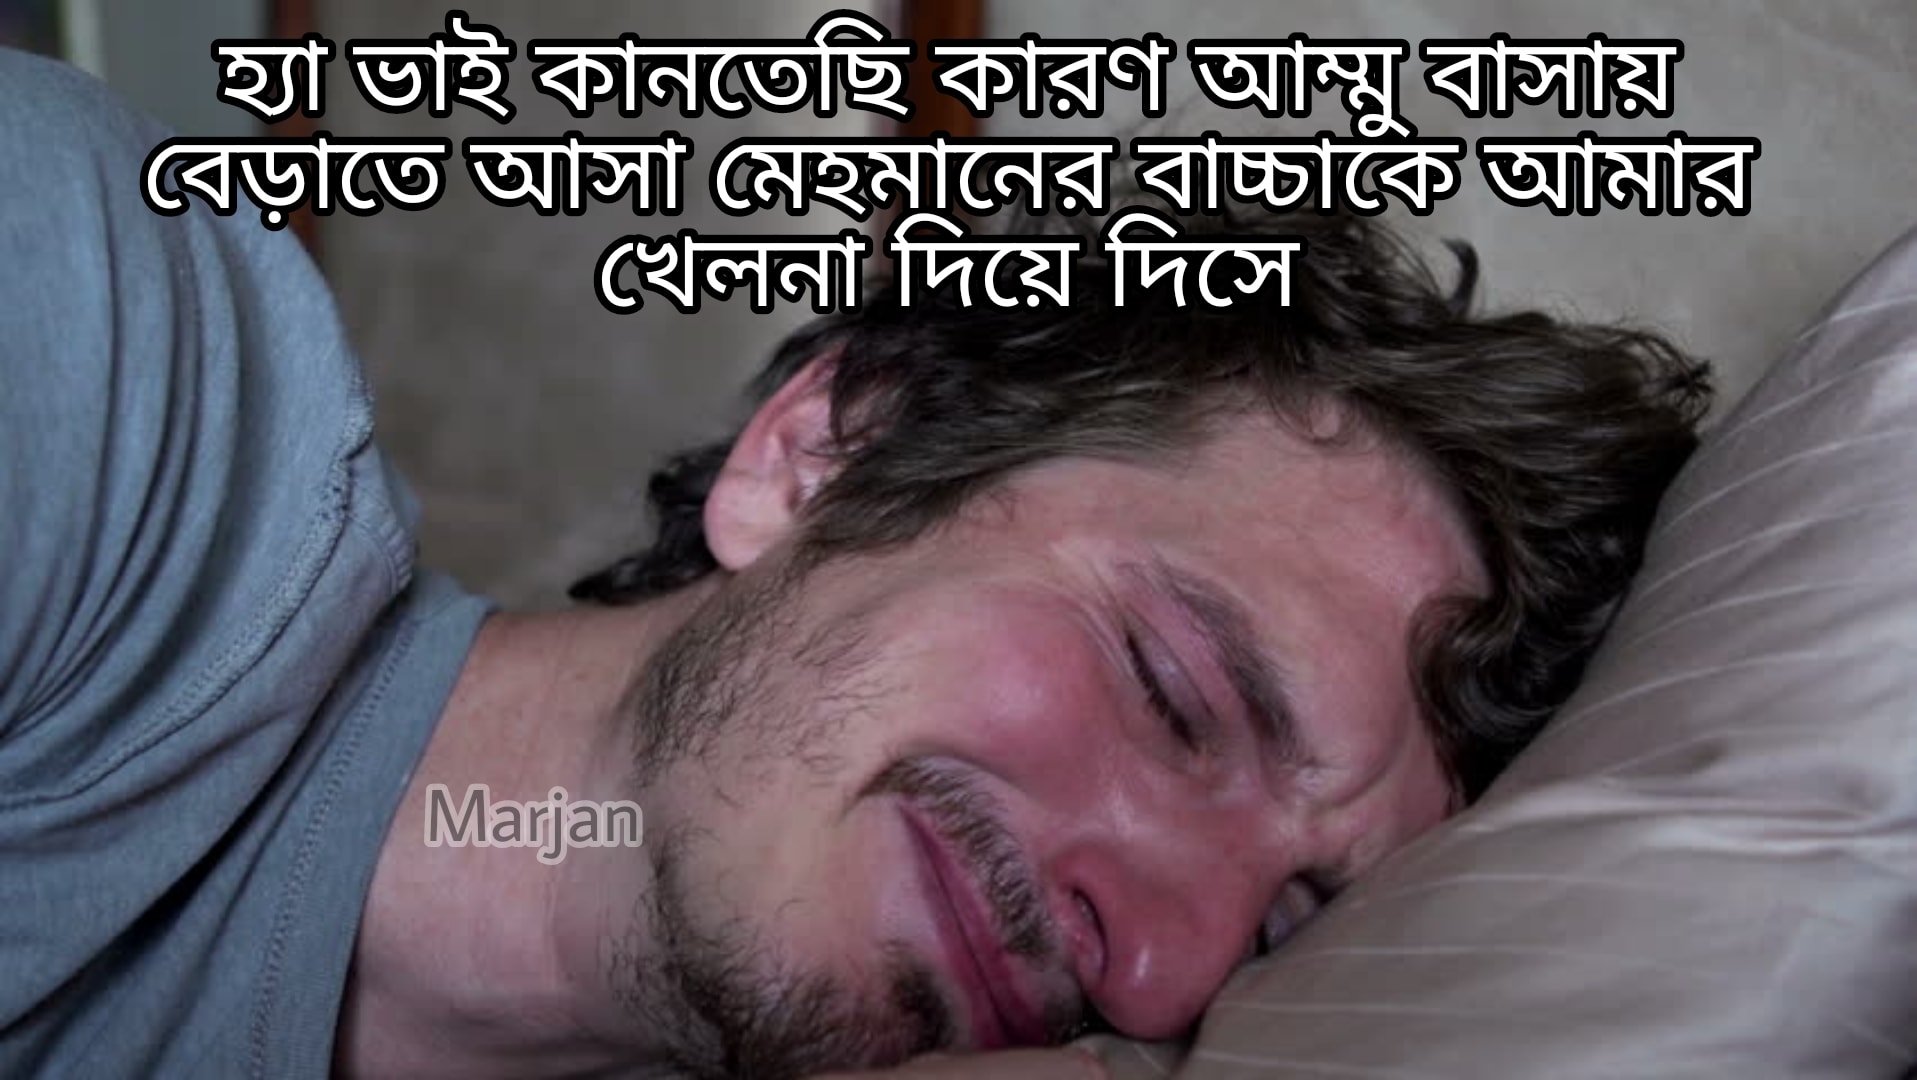
Text: হ্যা ভাই কানতেছি কারণ আম্মু বাসায় বেড়াতে আসা মেহমানের বাচ্চাকে আমার খেলনা দিয়ে দিসে
Label: Non Hate